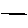
Label: line